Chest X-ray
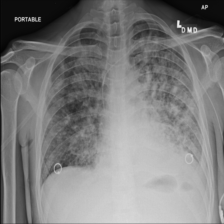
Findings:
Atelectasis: negative
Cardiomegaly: negative
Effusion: positive
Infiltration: negative
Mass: negative
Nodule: negative
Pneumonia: negative
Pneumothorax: negative
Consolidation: negative
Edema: negative
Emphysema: negative
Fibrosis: negative
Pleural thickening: negative
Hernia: negative